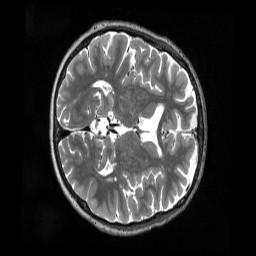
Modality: T2w
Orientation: axial
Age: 67
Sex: female
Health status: healthy
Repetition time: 3.2 s
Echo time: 0.563 s